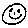
Label: smiley face